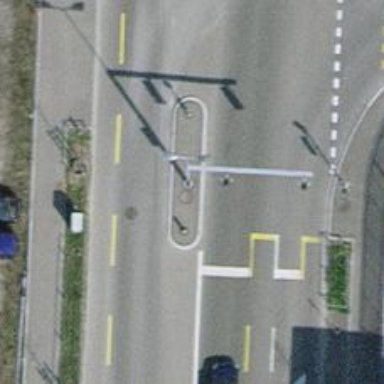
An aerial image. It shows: Road with traffic signals.